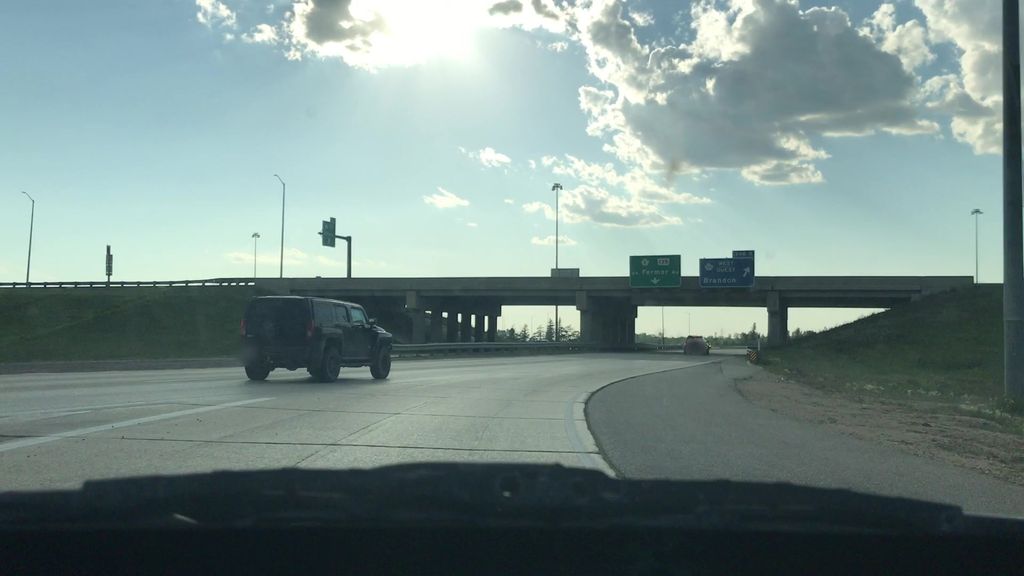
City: winnipeg